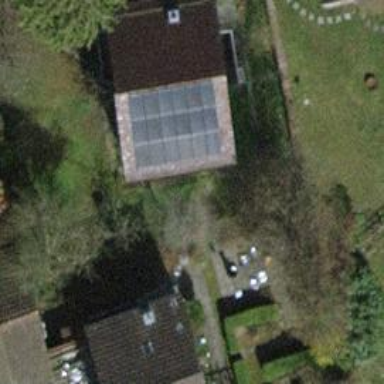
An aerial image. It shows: Detached building.